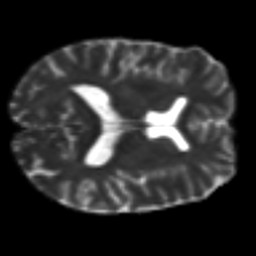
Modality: T2w
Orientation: axial
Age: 40
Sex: male
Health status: ill
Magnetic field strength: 3 T
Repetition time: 9 s
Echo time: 0.093 s